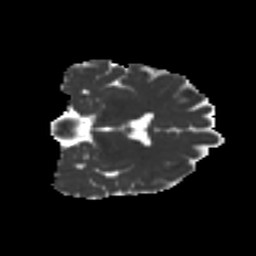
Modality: MD
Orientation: coronal
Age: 50
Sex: female
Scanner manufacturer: ge
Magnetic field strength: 3 T
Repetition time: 7.8 s
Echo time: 0.0606 s